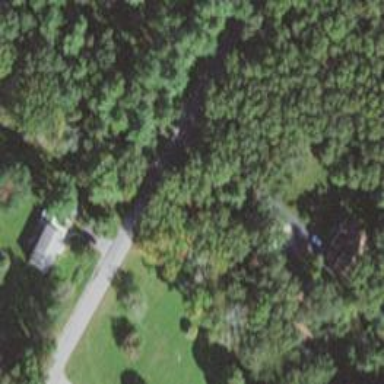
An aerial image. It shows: Residential driveway.